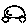
Label: car